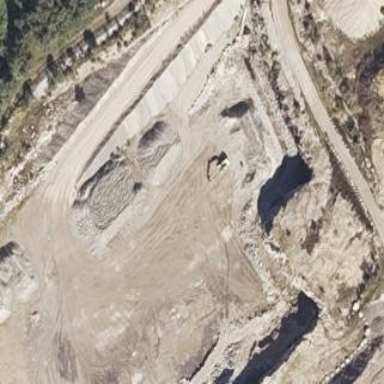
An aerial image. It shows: Quarry used for extracting aggregate resources.